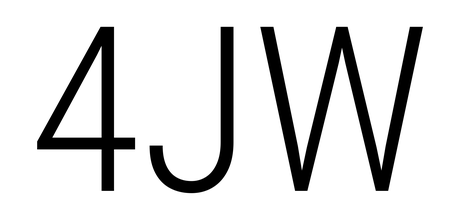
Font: Roboto_Condensed_Light